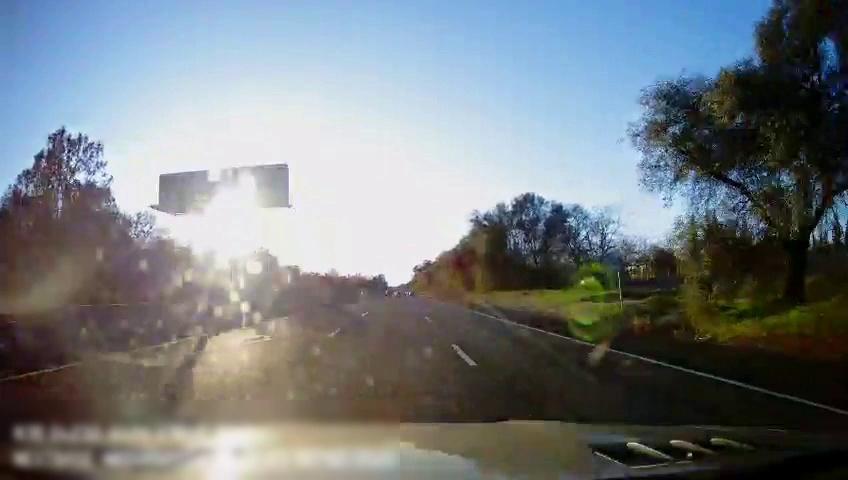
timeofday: Day
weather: Cloudy
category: Drivable Space
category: Vehicles | SUV
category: Vehicles | Car
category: Lanes | Alternate Lane
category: Lanes | Current Lane
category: Lanes | Current Lane
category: Lanes | Alternate Lane
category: Traffic | Signs